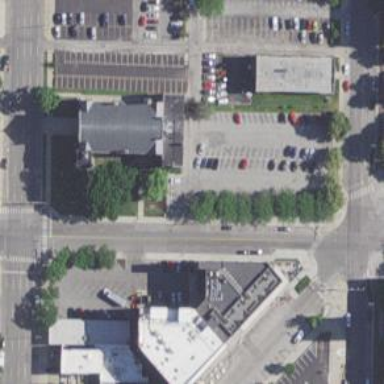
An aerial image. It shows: Parking area with surface.